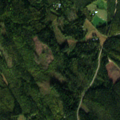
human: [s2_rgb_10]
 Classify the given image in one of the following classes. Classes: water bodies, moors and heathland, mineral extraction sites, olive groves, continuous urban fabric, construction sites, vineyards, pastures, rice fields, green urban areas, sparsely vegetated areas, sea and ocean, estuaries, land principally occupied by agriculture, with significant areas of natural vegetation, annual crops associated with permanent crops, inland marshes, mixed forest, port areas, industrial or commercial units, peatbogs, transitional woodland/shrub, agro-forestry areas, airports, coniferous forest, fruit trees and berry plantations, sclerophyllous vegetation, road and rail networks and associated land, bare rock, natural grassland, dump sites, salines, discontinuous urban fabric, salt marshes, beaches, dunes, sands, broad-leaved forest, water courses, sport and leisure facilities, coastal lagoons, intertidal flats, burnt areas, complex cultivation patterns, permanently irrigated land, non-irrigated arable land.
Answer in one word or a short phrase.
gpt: coniferous forest, mixed forest